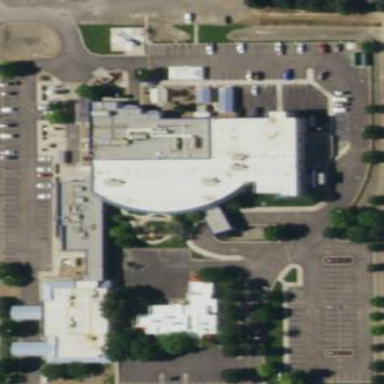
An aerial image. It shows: Hospital providing healthcare services.